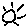
Label: sun